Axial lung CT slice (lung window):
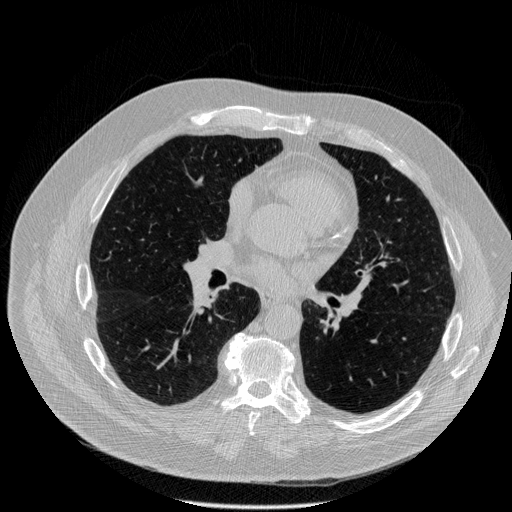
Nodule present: no